Question: I'm Not good at English, Thanks in advance.
I have problem that i just cant figure out right now. I am trying to develop a UWP and im stuck implementing this functionality.
I have a (<URL> in NavPage, such as this.

As you know, The Header and The Frame in one page, , When I click "Up" or other button(appbarButton), I want to Frame's .
At frist, I want invoking a current page method by appBarbutton, need static.
then, I want pass a info to that page, and handle it in 'OnNavigatedTo(NavigationEventArgs e)'
this is code:
'''
private void BackHome(object sender, RoutedEventArgs e)
{
ContentFrame.Navigate(typeof(MainPage), "*BackHome");
}
private void BackUp(object sender, RoutedEventArgs e)
{
ContentFrame.Navigate(typeof(MainPage), "*BackUp");
}
'''
I try two buttons.
But...when I click this appbar button,it is work, , but because Navigate() method, , Parameters passed before useless
How pass info and reload?
any ideas? thanks every body.
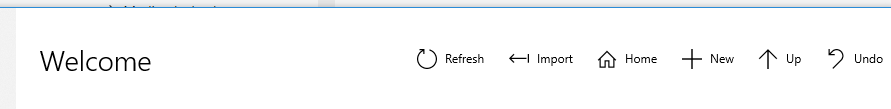
Answer: might actually not be the best suited method to call since what it actually does is telling your frame to read the content of the specified Page, something that you only want to do when your specified page is different from the one you're currently in.
Do you really need to pass information to the page for the situations where you're going to keep using the same content as your frame? If not, and just in order to stop the reloading for those situations, just check if you are actually calling the Navigate method to another page.
'''
if(ContentFrame.SourcePageType != typeof(MainPage))
ContentFrame.Navigate(typeof(MainPage), "*BackUp");
'''